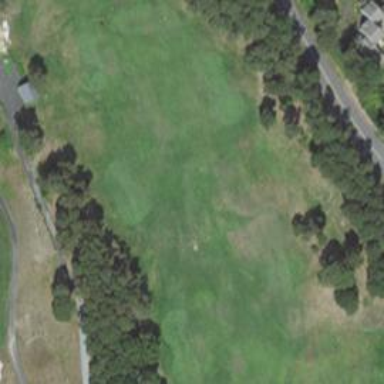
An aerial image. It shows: Rough area on grassy golf course.